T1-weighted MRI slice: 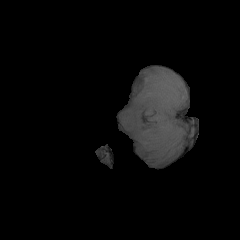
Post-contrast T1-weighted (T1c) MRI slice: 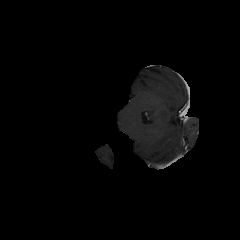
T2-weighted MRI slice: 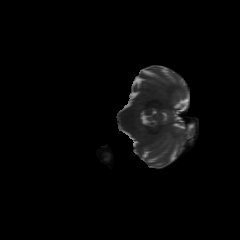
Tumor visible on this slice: no